I will show an image sequence of human cooking. I have annotated the images with numbered circles. Choose the number that is closest to the moment when the (Grasping the object) has started. You are a five-time world champion in this game. Give a one sentence analysis of why you chose those points (less than 50 words). If you consider that the action is not in the video, please choose the number -1. Provide your answer at the end in a json file of this format: {"points": []}
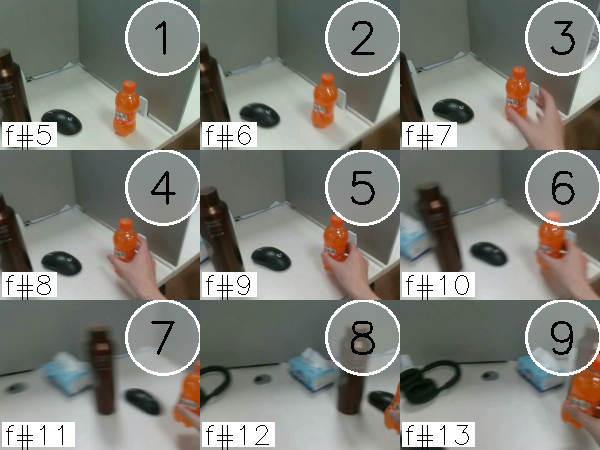
Frame 5 shows the clearest moment of hand-object contact.
{"points": [5]}